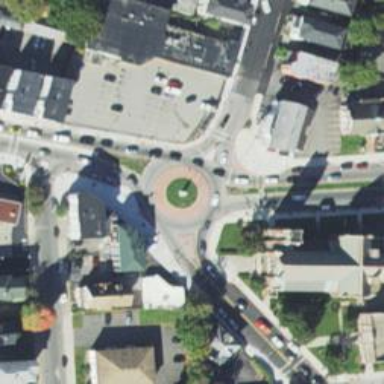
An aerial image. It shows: Primary highway intersecting roundabout.